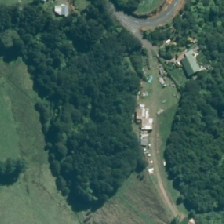
Land cover: broadleaved_indigenous_hardwood